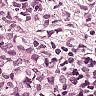
Metastatic tissue present: yes